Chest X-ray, PA view. Patient: 45 years old, sex F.
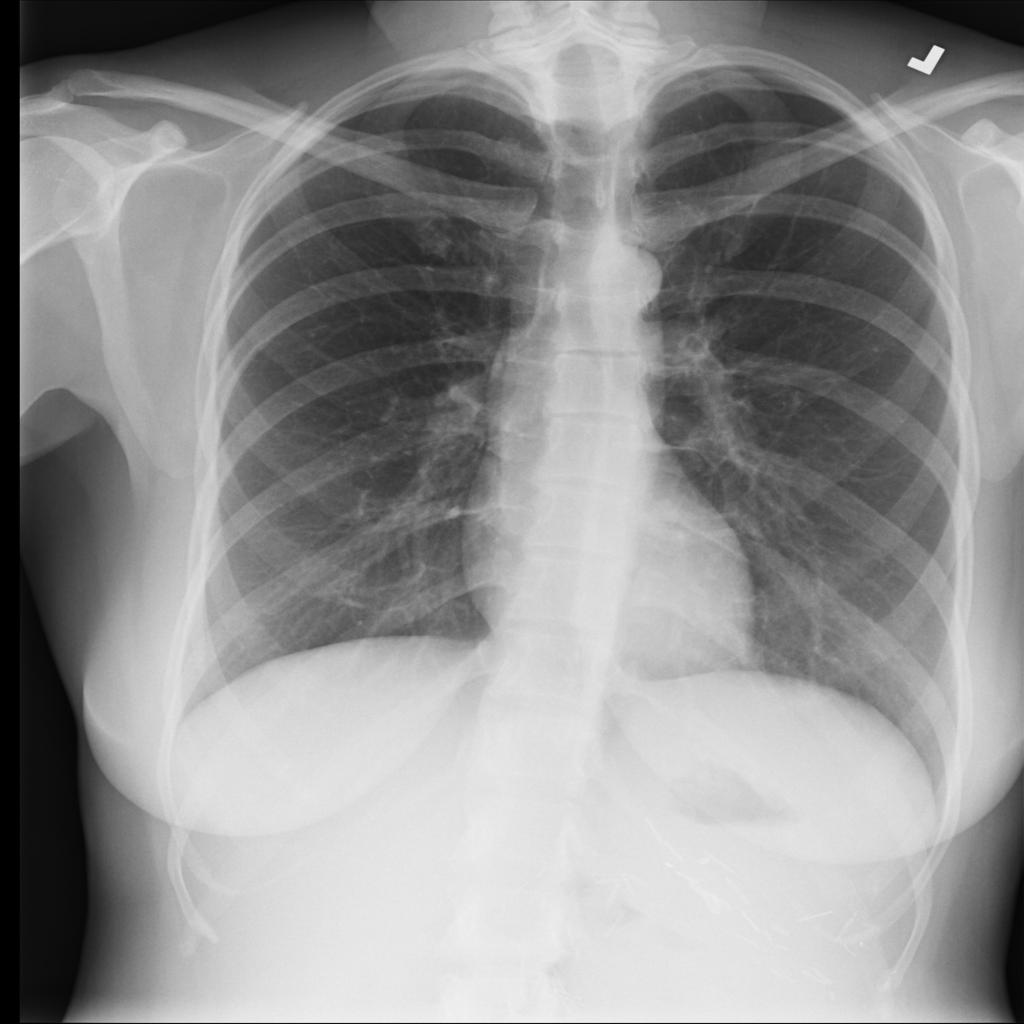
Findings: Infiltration